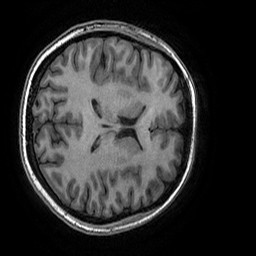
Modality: T1w
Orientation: axial
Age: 21
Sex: female
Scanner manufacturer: ge
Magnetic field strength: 3 T
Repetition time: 0.008184 s
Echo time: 0.003192 s